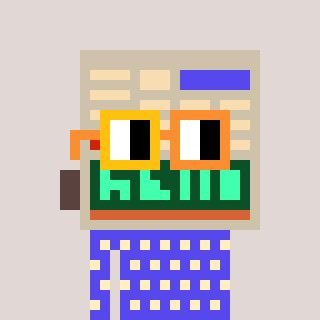
a pixel art character with square yellow and orange glasses, a calculator-shaped head and a computerblue-colored body on a warm background